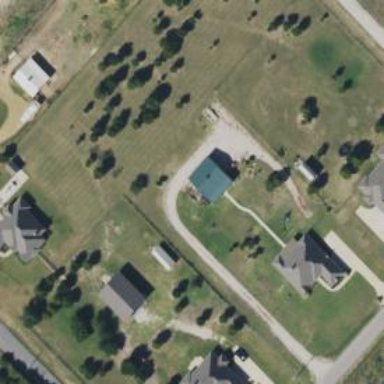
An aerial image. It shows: Driveway.